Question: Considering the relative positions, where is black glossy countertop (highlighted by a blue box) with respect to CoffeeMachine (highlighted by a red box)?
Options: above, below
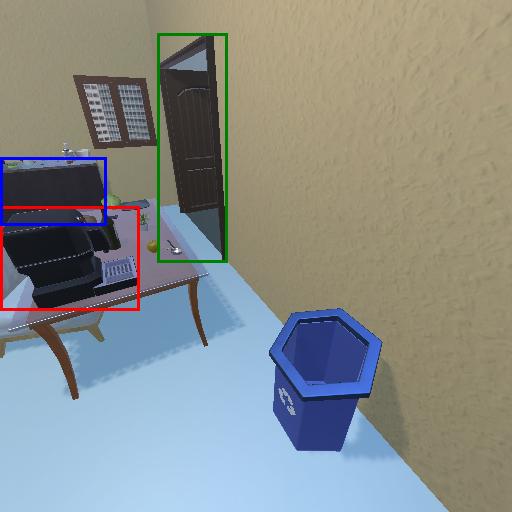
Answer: above